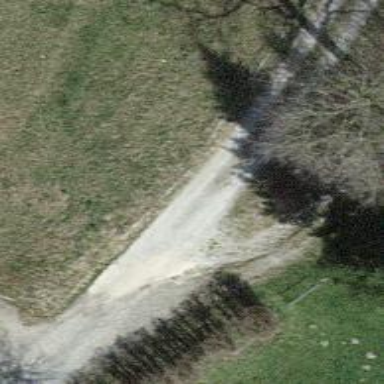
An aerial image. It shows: Unclassified road with gravel surface.